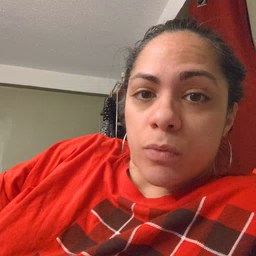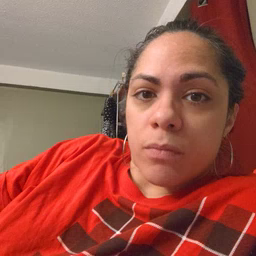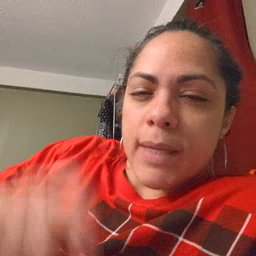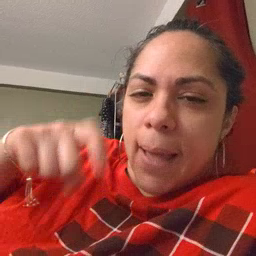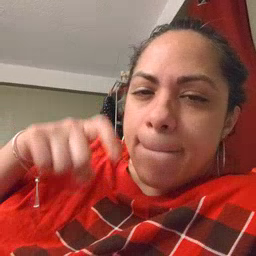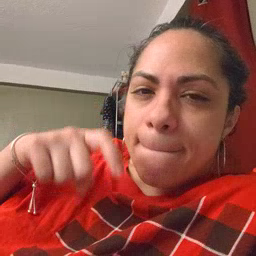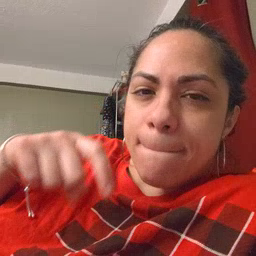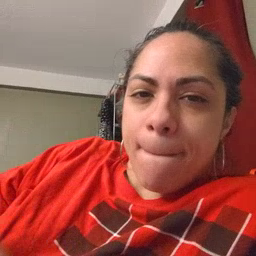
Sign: time